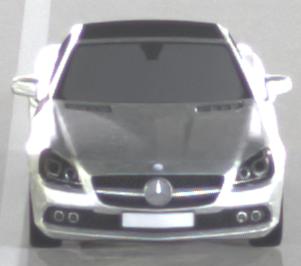
Make: Mercedes-Benz
Model: SLK 200
Detailed model: SLK-Class (172)
Model produced from: 2011/03
Model produced until: 2015/04
Doors: 2
Color: white
Road condition: dry road
Daytime: night
Contrast: high contrast